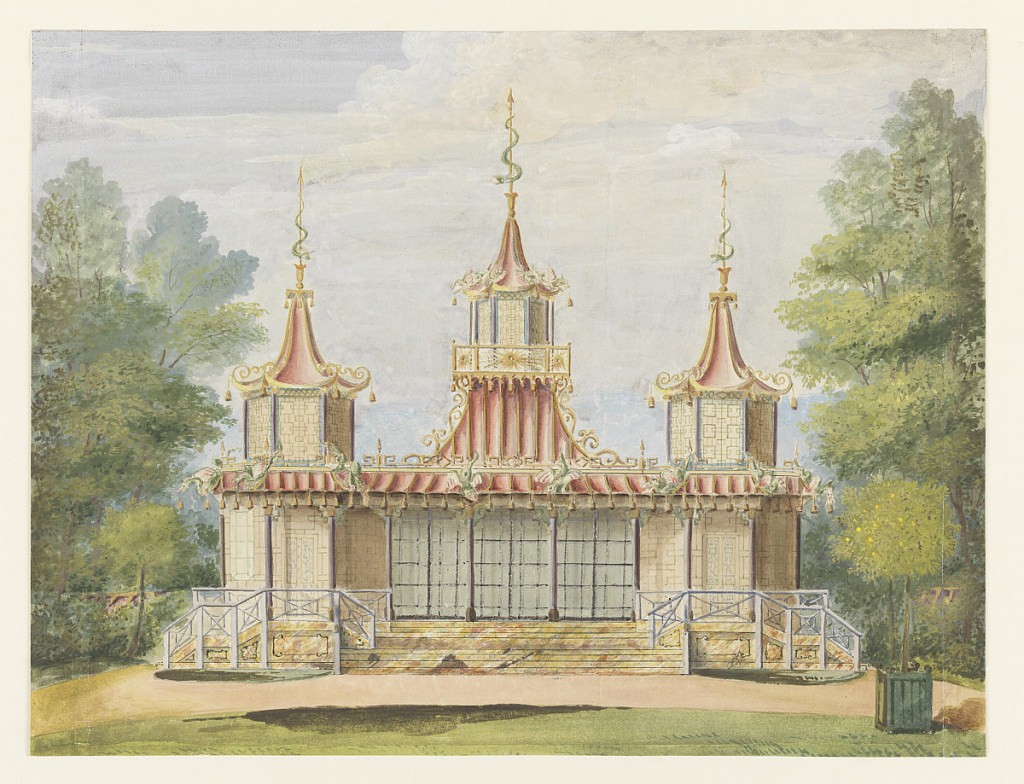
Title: The Fishing Temple, Virginia Water, England
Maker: Frederick Crace, English, 1779–1859
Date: ca. 1825
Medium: Brush and watercolor, gouache, gold tempera on paper
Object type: Drawing
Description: A large pavilion in the Chinese style. An open porch across the facade, its roof decorated with carved dragon finials and hung with bells. The flat roof is surmounted by three pagoda-like domes, with carved finials hung with bells. Trees to right and left. Original album associated with this collection still exists. See 1948-40-1 accessory.